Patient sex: M
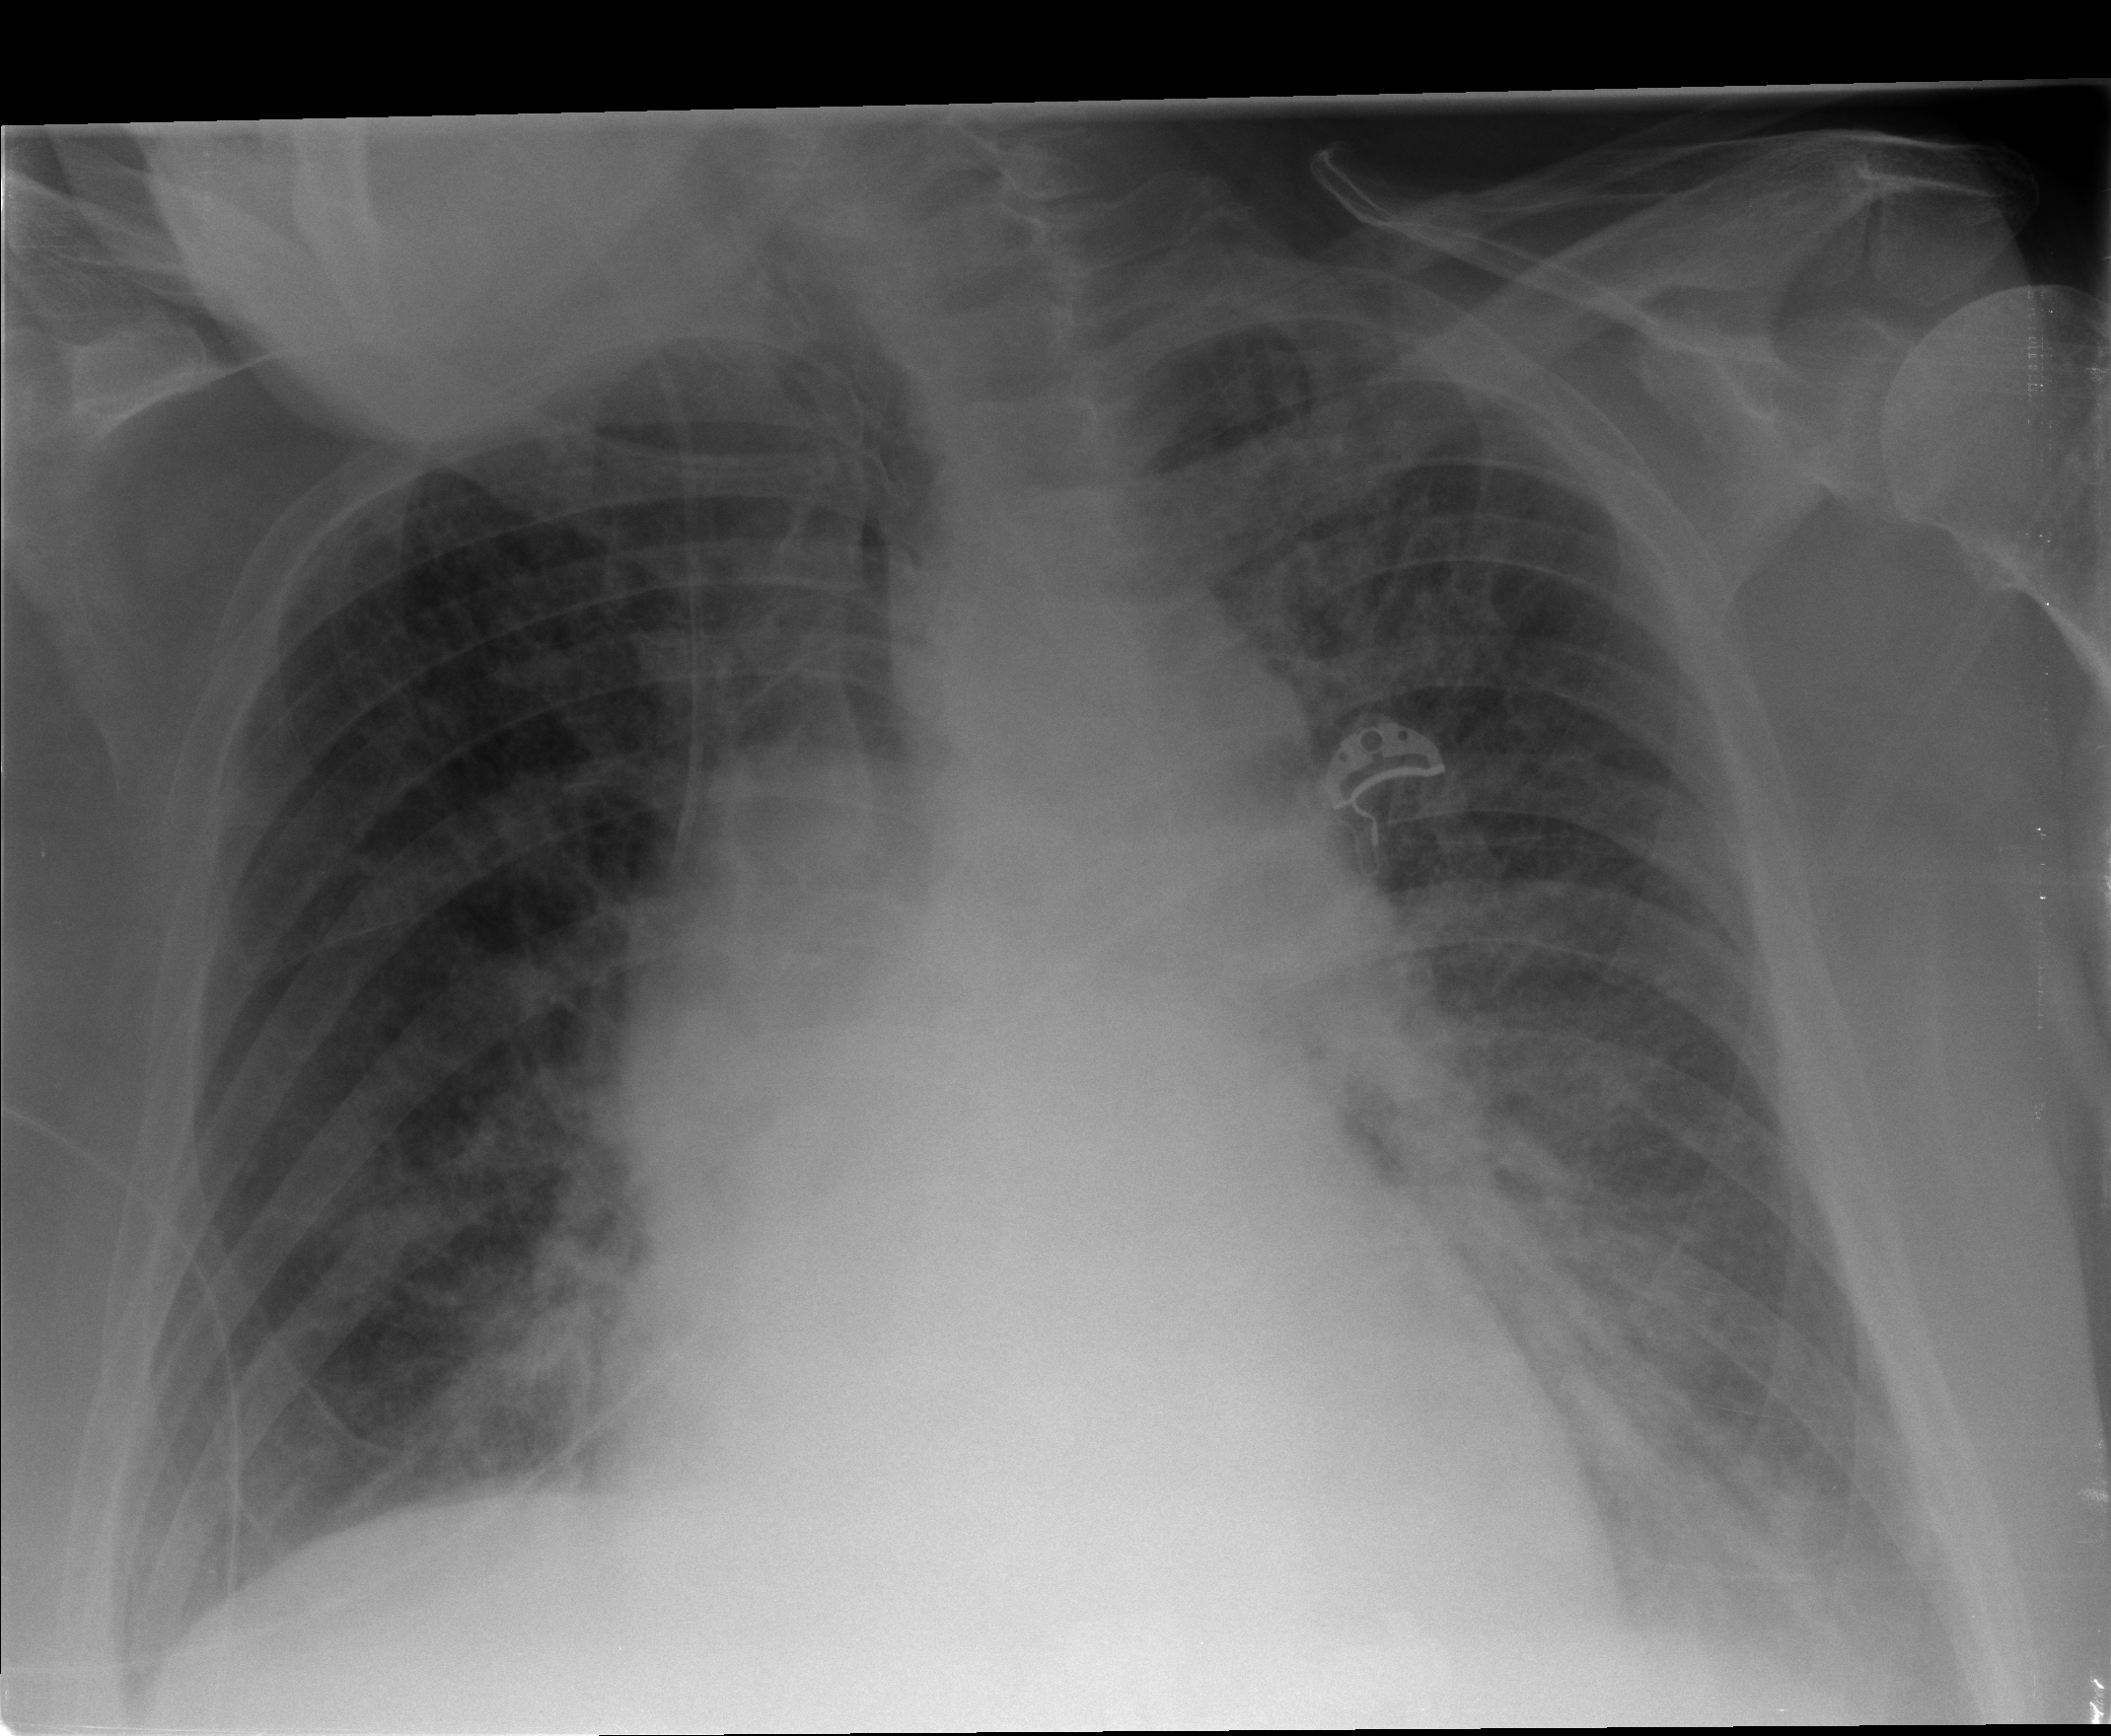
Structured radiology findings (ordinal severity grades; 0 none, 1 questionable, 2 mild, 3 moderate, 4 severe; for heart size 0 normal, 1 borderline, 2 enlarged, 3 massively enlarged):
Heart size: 2
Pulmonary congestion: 2
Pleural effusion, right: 0
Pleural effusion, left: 1
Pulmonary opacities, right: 2
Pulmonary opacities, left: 3
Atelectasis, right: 2
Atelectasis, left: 2